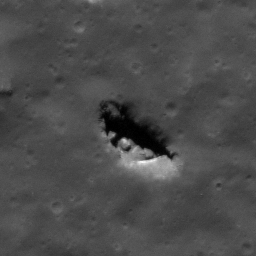
Pit: Copernicus 4
Host crater: Copernicus
Host type: impact_melt
Lunar coordinates: latitude 10.329, longitude 339.621